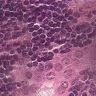
Metastatic tissue present: yes